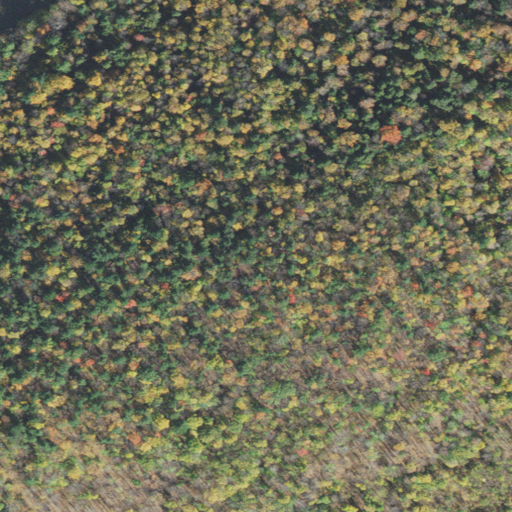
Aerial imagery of mountain in Vermont named French Hill containing mixed forest, deciduous forest, and shrub